Field crop: maize
Growth stage: 1
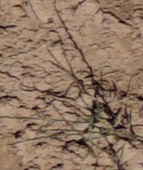
Species: lolium